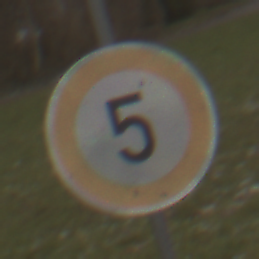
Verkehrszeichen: Geschwindigkeit5
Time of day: Midday
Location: Outdoor (Nature)
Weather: Overcast
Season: NotSpecified
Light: Natural